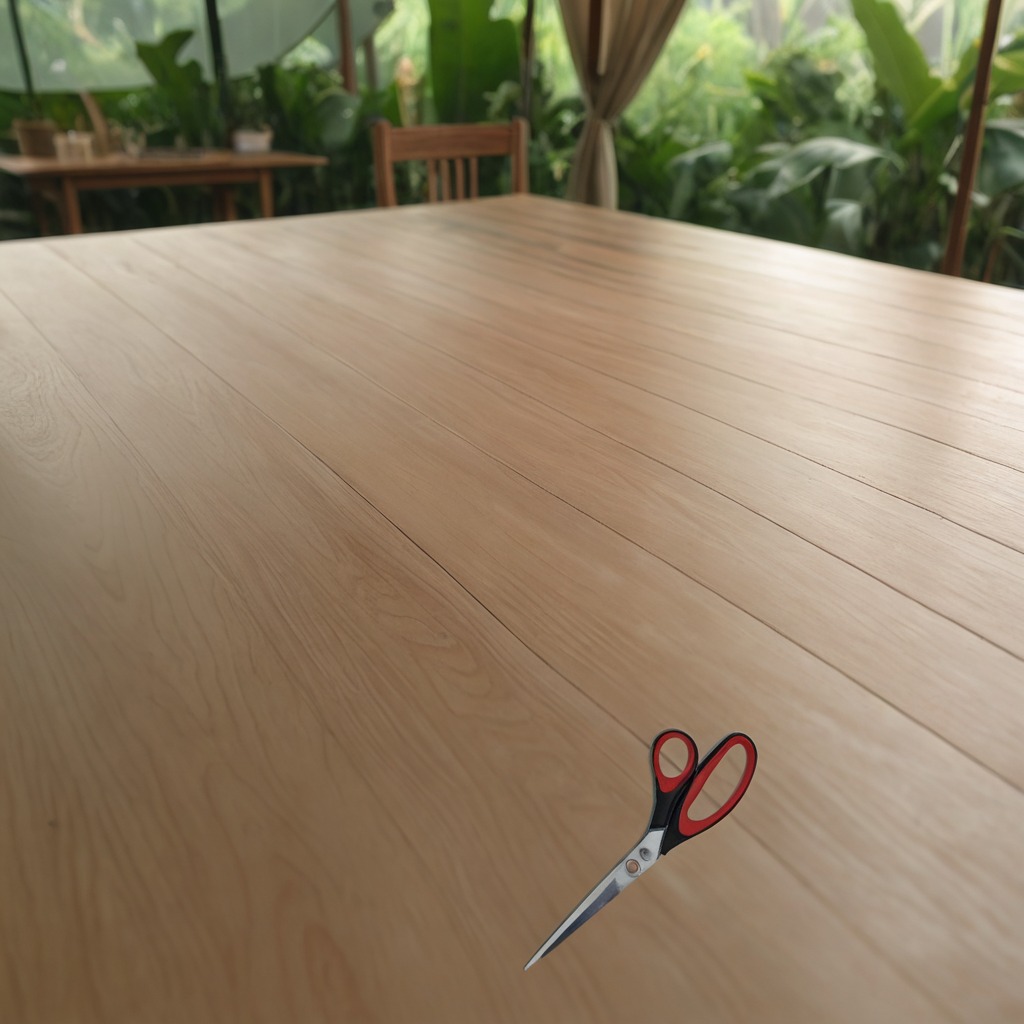
A scissor is lying on the wooden table inside a jungle field workshop tent.